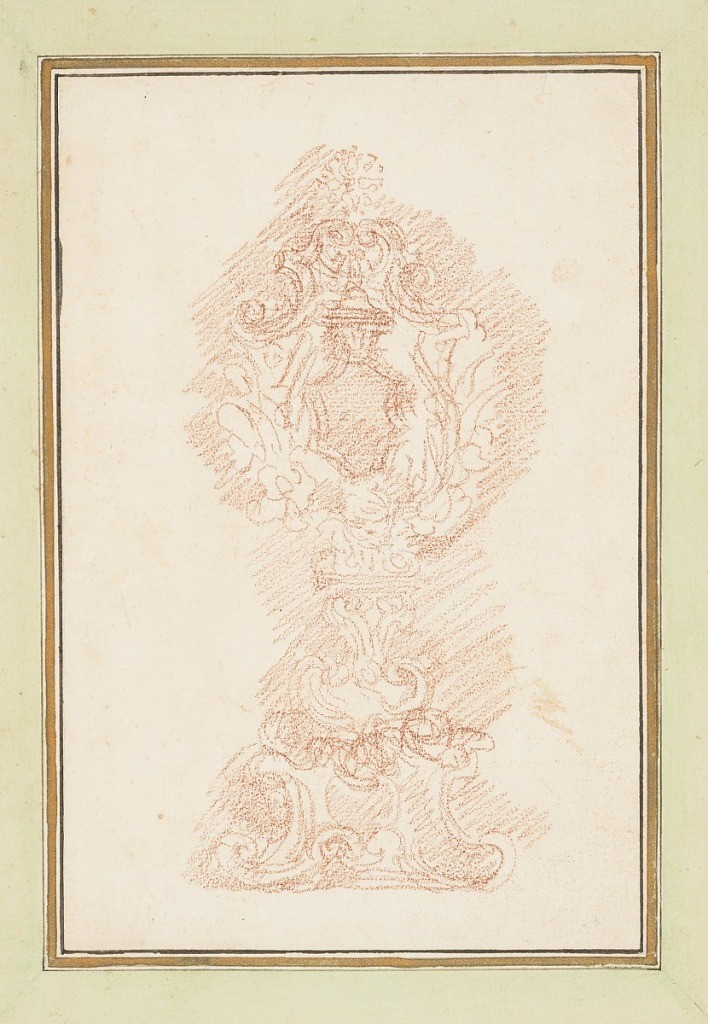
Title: Monstrance
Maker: Jean-Robert Ango, French, active in Rome 1759 –1770, d. 1773
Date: ca. 1759–70
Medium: Red chalk on paper
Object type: Drawing
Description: Monstrance with an irreguarly-shaped window.